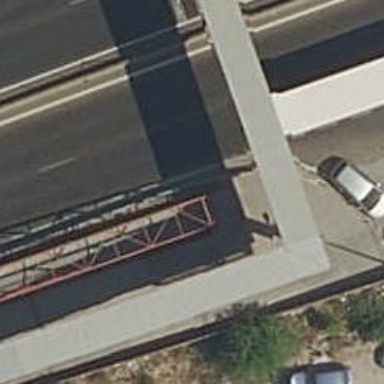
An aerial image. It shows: Concrete path on bridge.